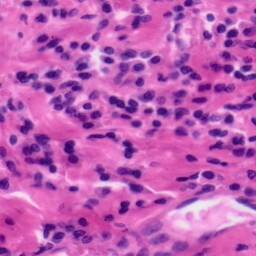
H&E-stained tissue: Tonsil